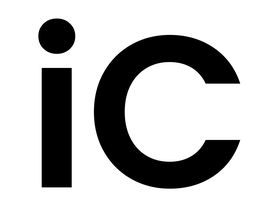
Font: Poppins-SemiBold